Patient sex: M
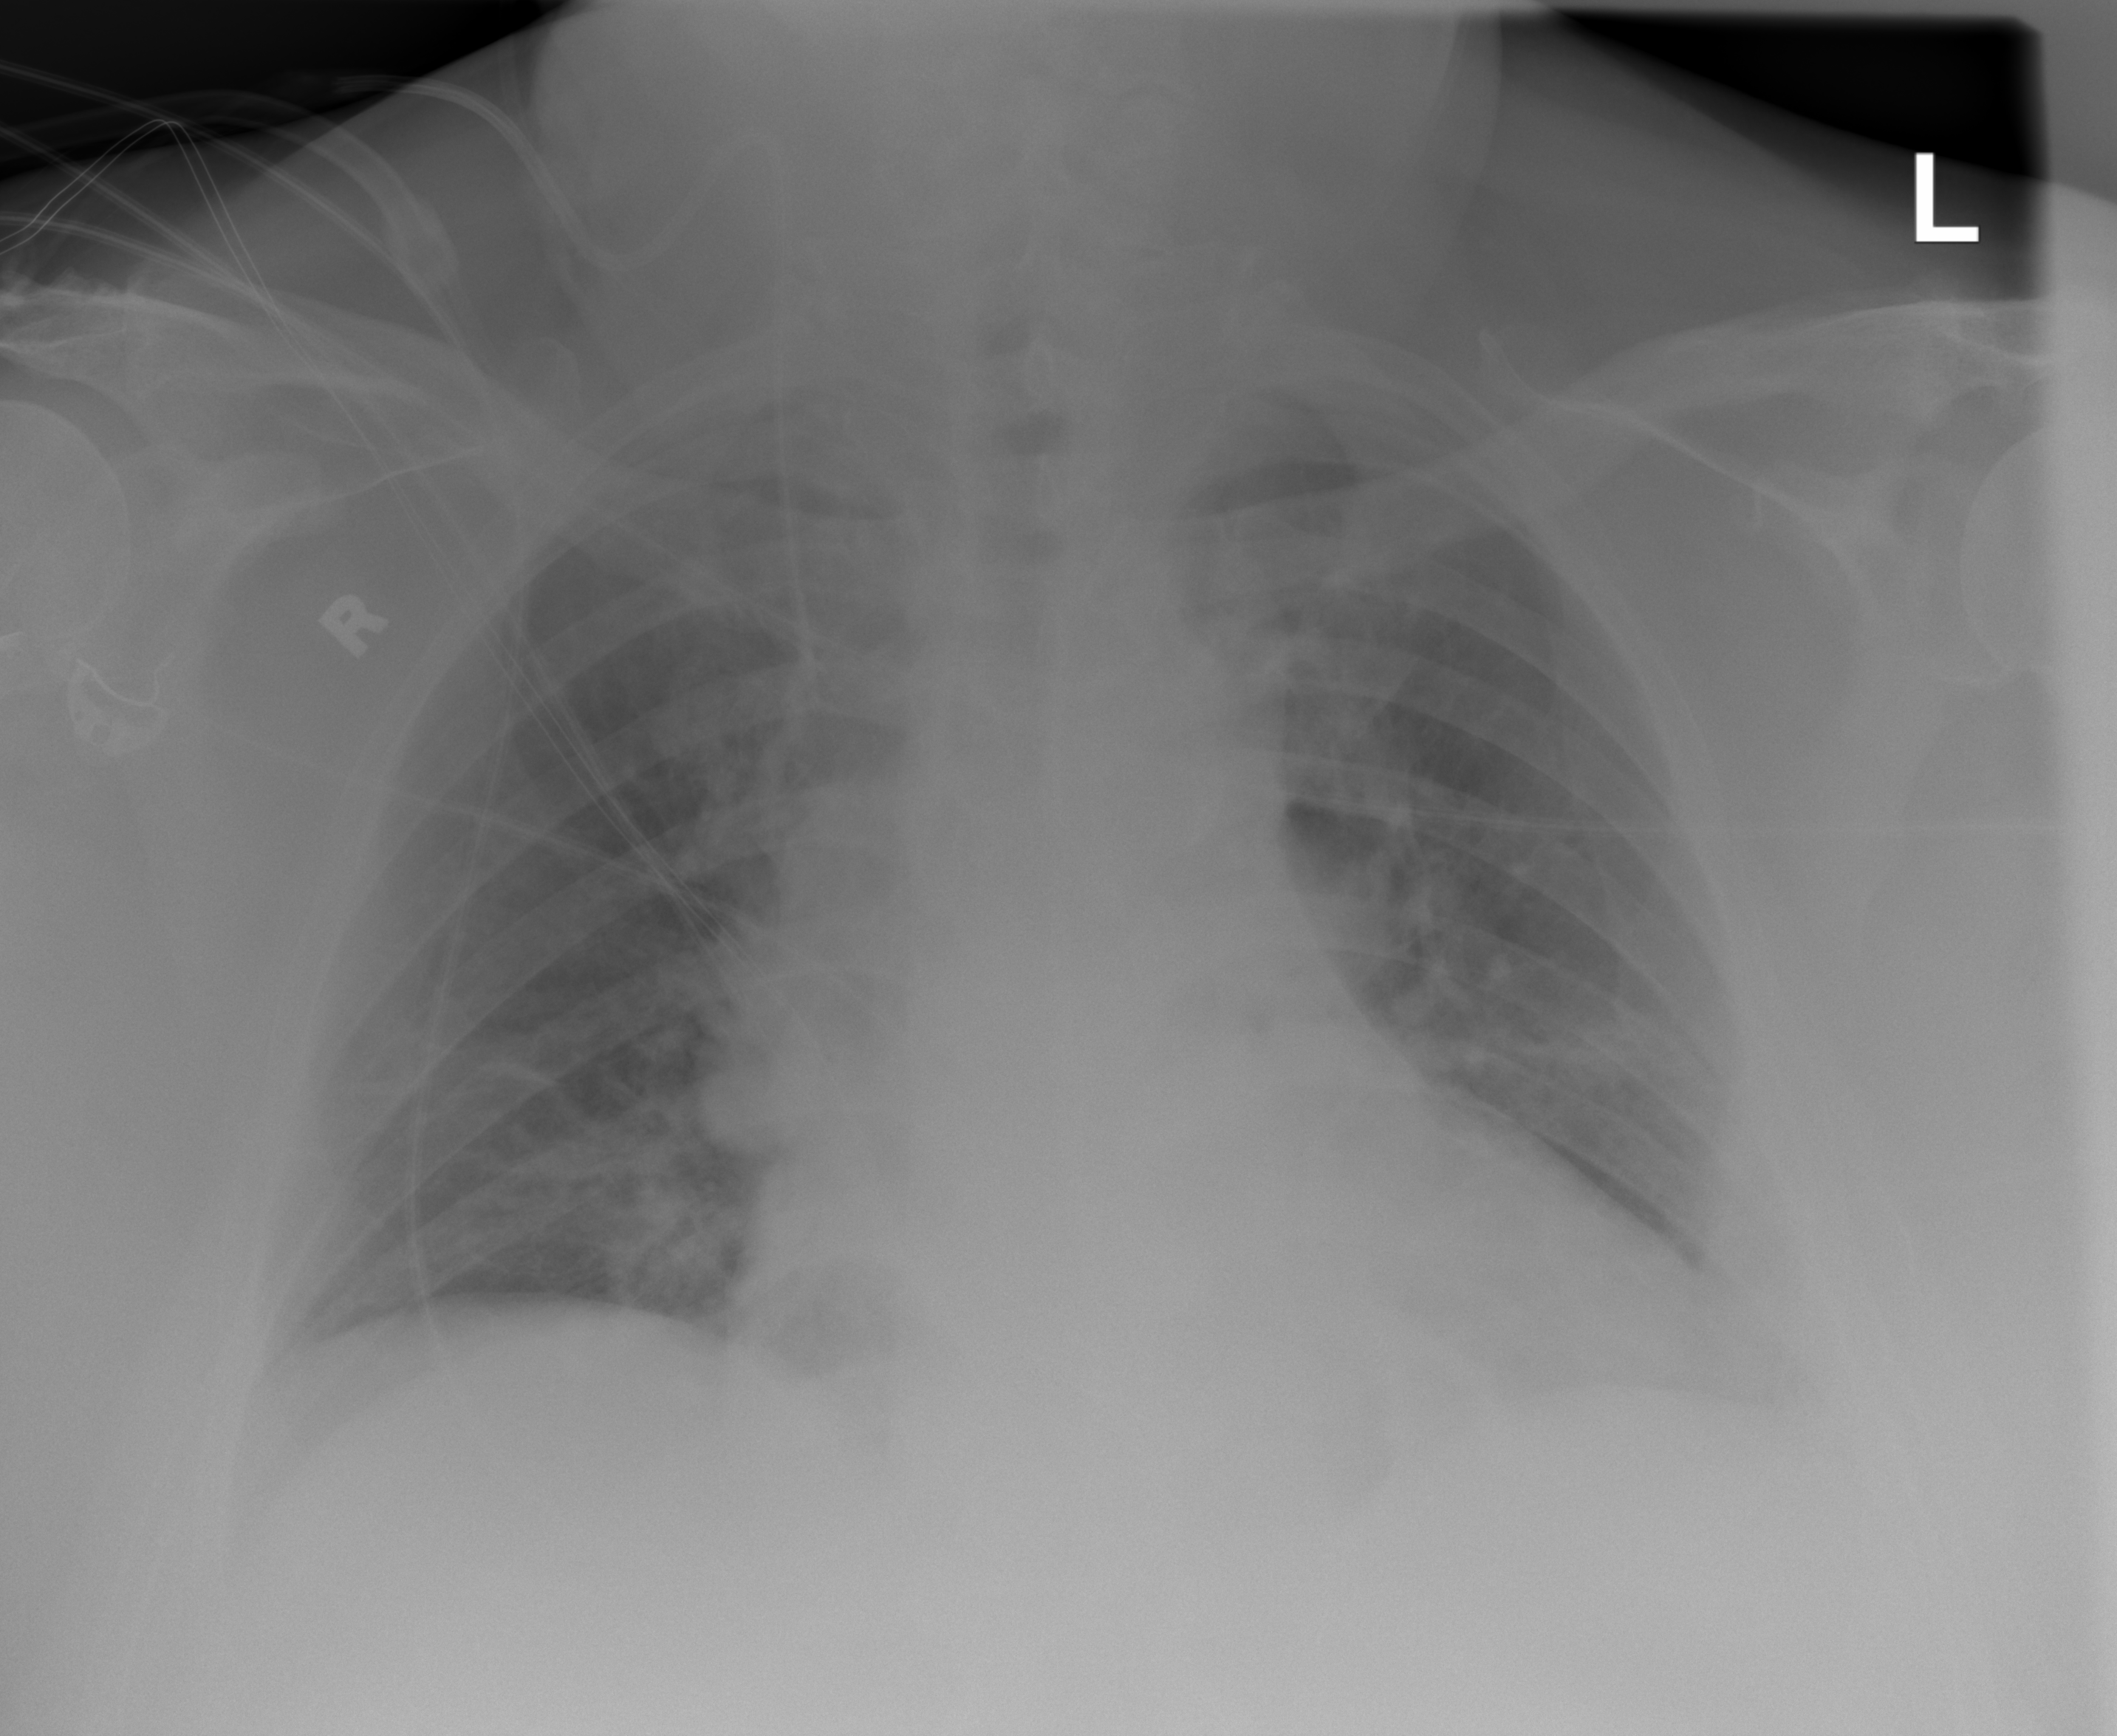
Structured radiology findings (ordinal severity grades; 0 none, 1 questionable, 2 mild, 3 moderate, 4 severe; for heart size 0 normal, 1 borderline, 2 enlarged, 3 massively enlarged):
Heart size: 2
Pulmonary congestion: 2
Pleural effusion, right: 2
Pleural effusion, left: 2
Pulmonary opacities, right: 2
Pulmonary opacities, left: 0
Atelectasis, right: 2
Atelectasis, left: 2